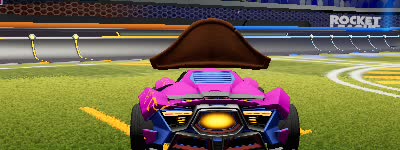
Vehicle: werewolf